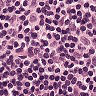
Metastatic tissue present: no